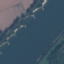
Land use / land cover: River